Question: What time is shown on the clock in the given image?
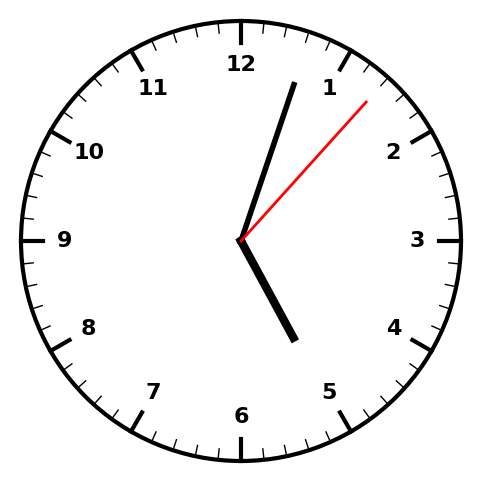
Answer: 05:03:07